Question: I am trying to implement a simple search functionality in Piranha CMS. This uses a separate controller and an input string "q" which is the result of a form GET-call. The string is splitted at each space into a list of strings called Keywords.
I have achieved a simple search which successfully retrieves pages and posts based on title and post's excerpt and body. However since the pages consists of arbitrary regions one cannot simply query those directly. I have tried getting the value of the Region's body in multiple ways but I end up getting a NotSupportedException with the following message:
> The specified type member 'Body' is not supported in LINQ to Entities. Only initializers, entity members, and entity navigation properties are supported.
I figured out that I am would get this if Body is not mapped to a column in the database. However, the information must be stored somewhere and since I would like to use the supplied DataContext without accessing the database directly I am wondering how to get the content prior enumeration.
I can see that the content is loaded at enumeration but I want to avoid loading all pages and instead doing the filtering in the query.

Can someone please guide me in the correct direction. I have supplied a snippet from the Controller which successfully queries posts and pages by title.
'''
using (Piranha.DataContext db = new Piranha.DataContext())
{
var pages = db.Pages.Include("Regions").Where(p => Keywords.Any(keyword => p.Title.Contains(keyword)));
var posts = db.Posts.Where(p => Keywords.Any(keyword => p.Title.Contains(keyword) || p.Excerpt.Contains(keyword) || p.Body.Contains(keyword)));
if (pages != null)
{
foreach (var page in pages)
{
Model.Results.Add(new SearchResultsModel.SearchResult()
{
Title = page.Title,
Id = page.Id
});
}
}
if (posts != null)
{
foreach (var post in posts)
{
Model.Results.Add(new SearchResultsModel.SearchResult()
{
Title = post.Title,
Id = post.Id
});
}
}
}
'''
Thanks in advance.
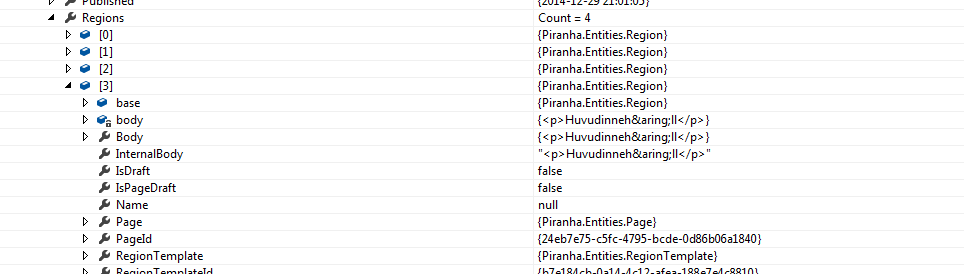
Answer: Yes, database structure for pages is rather complex, and in order to support all kinds of objects as region body the data is serialized as JSON. The 'Body' property is in fact an property that contains the deserialized JSON data for the region. Unfortunately the "real" body of the region (which you could run a LINQ query on) is hidden to avoid confusion. You can find it here:
<URL>
However, your use case is completely valid, and if you're compiling against source code and have a fork on GitHub, feel free to change the access modified to and send me a pull request. I'll include it in the next release!
If you're using NuGet packages you'll have to to some real SQL and wait for the patch to be released.
I've added a feature request issue on the GitHub repo here:
<URL>
Regards
Hakan